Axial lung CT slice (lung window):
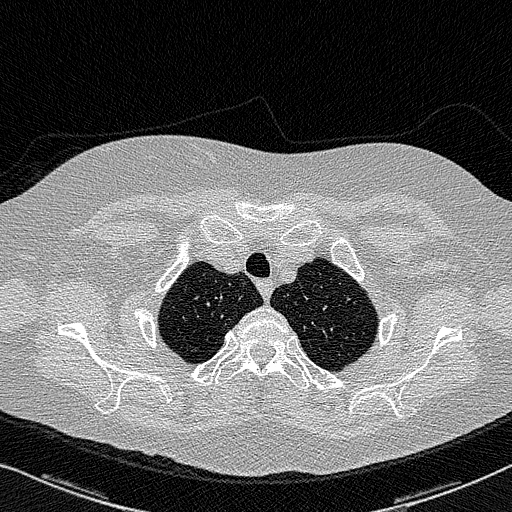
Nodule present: no